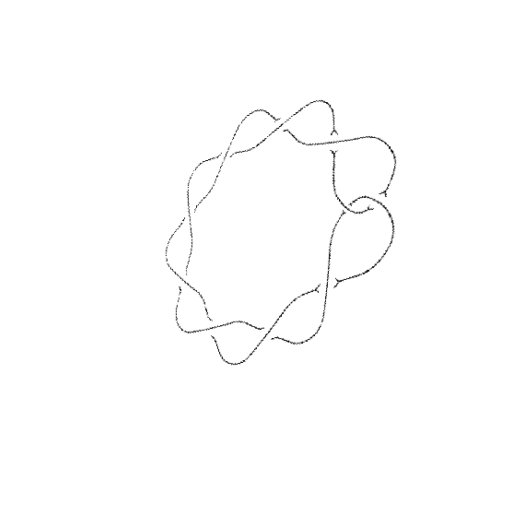
Crossing number: 10